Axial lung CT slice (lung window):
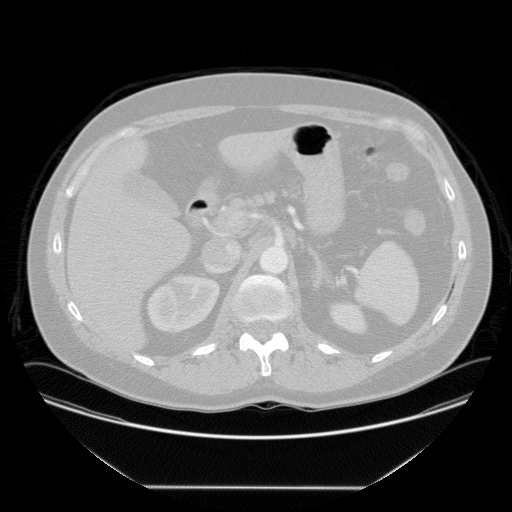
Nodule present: no